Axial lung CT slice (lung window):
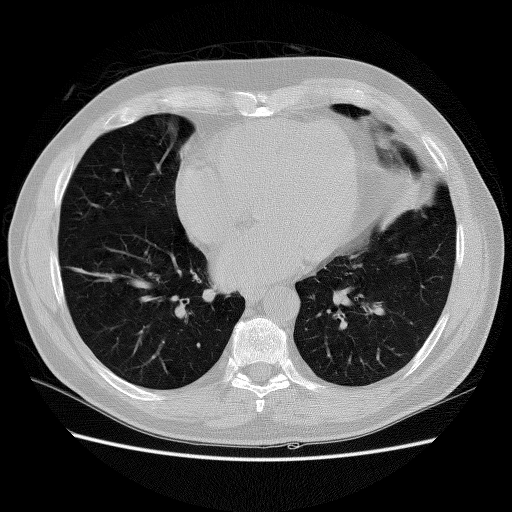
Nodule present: no